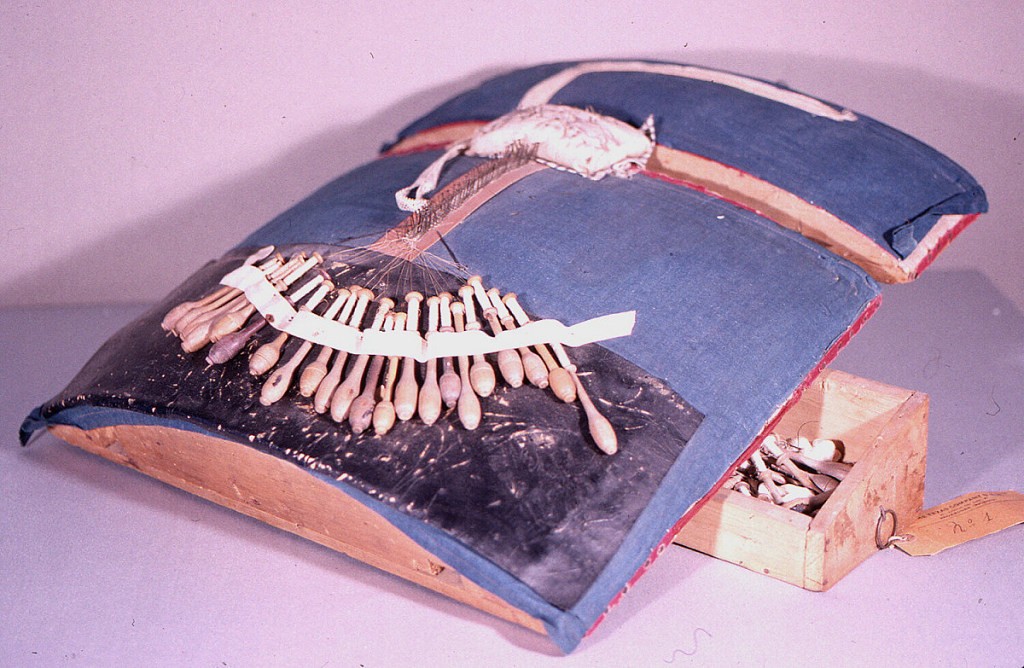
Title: Pillow for making bobbin lace
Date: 19th century
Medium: wood, straw, linen, iron, copper, oil cloth, cardboard. Technique: patterns and tools
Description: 'Pillow' for making bobbin lace in two parts  with 24 bobbins of turned posts and drawer in base.